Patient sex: M
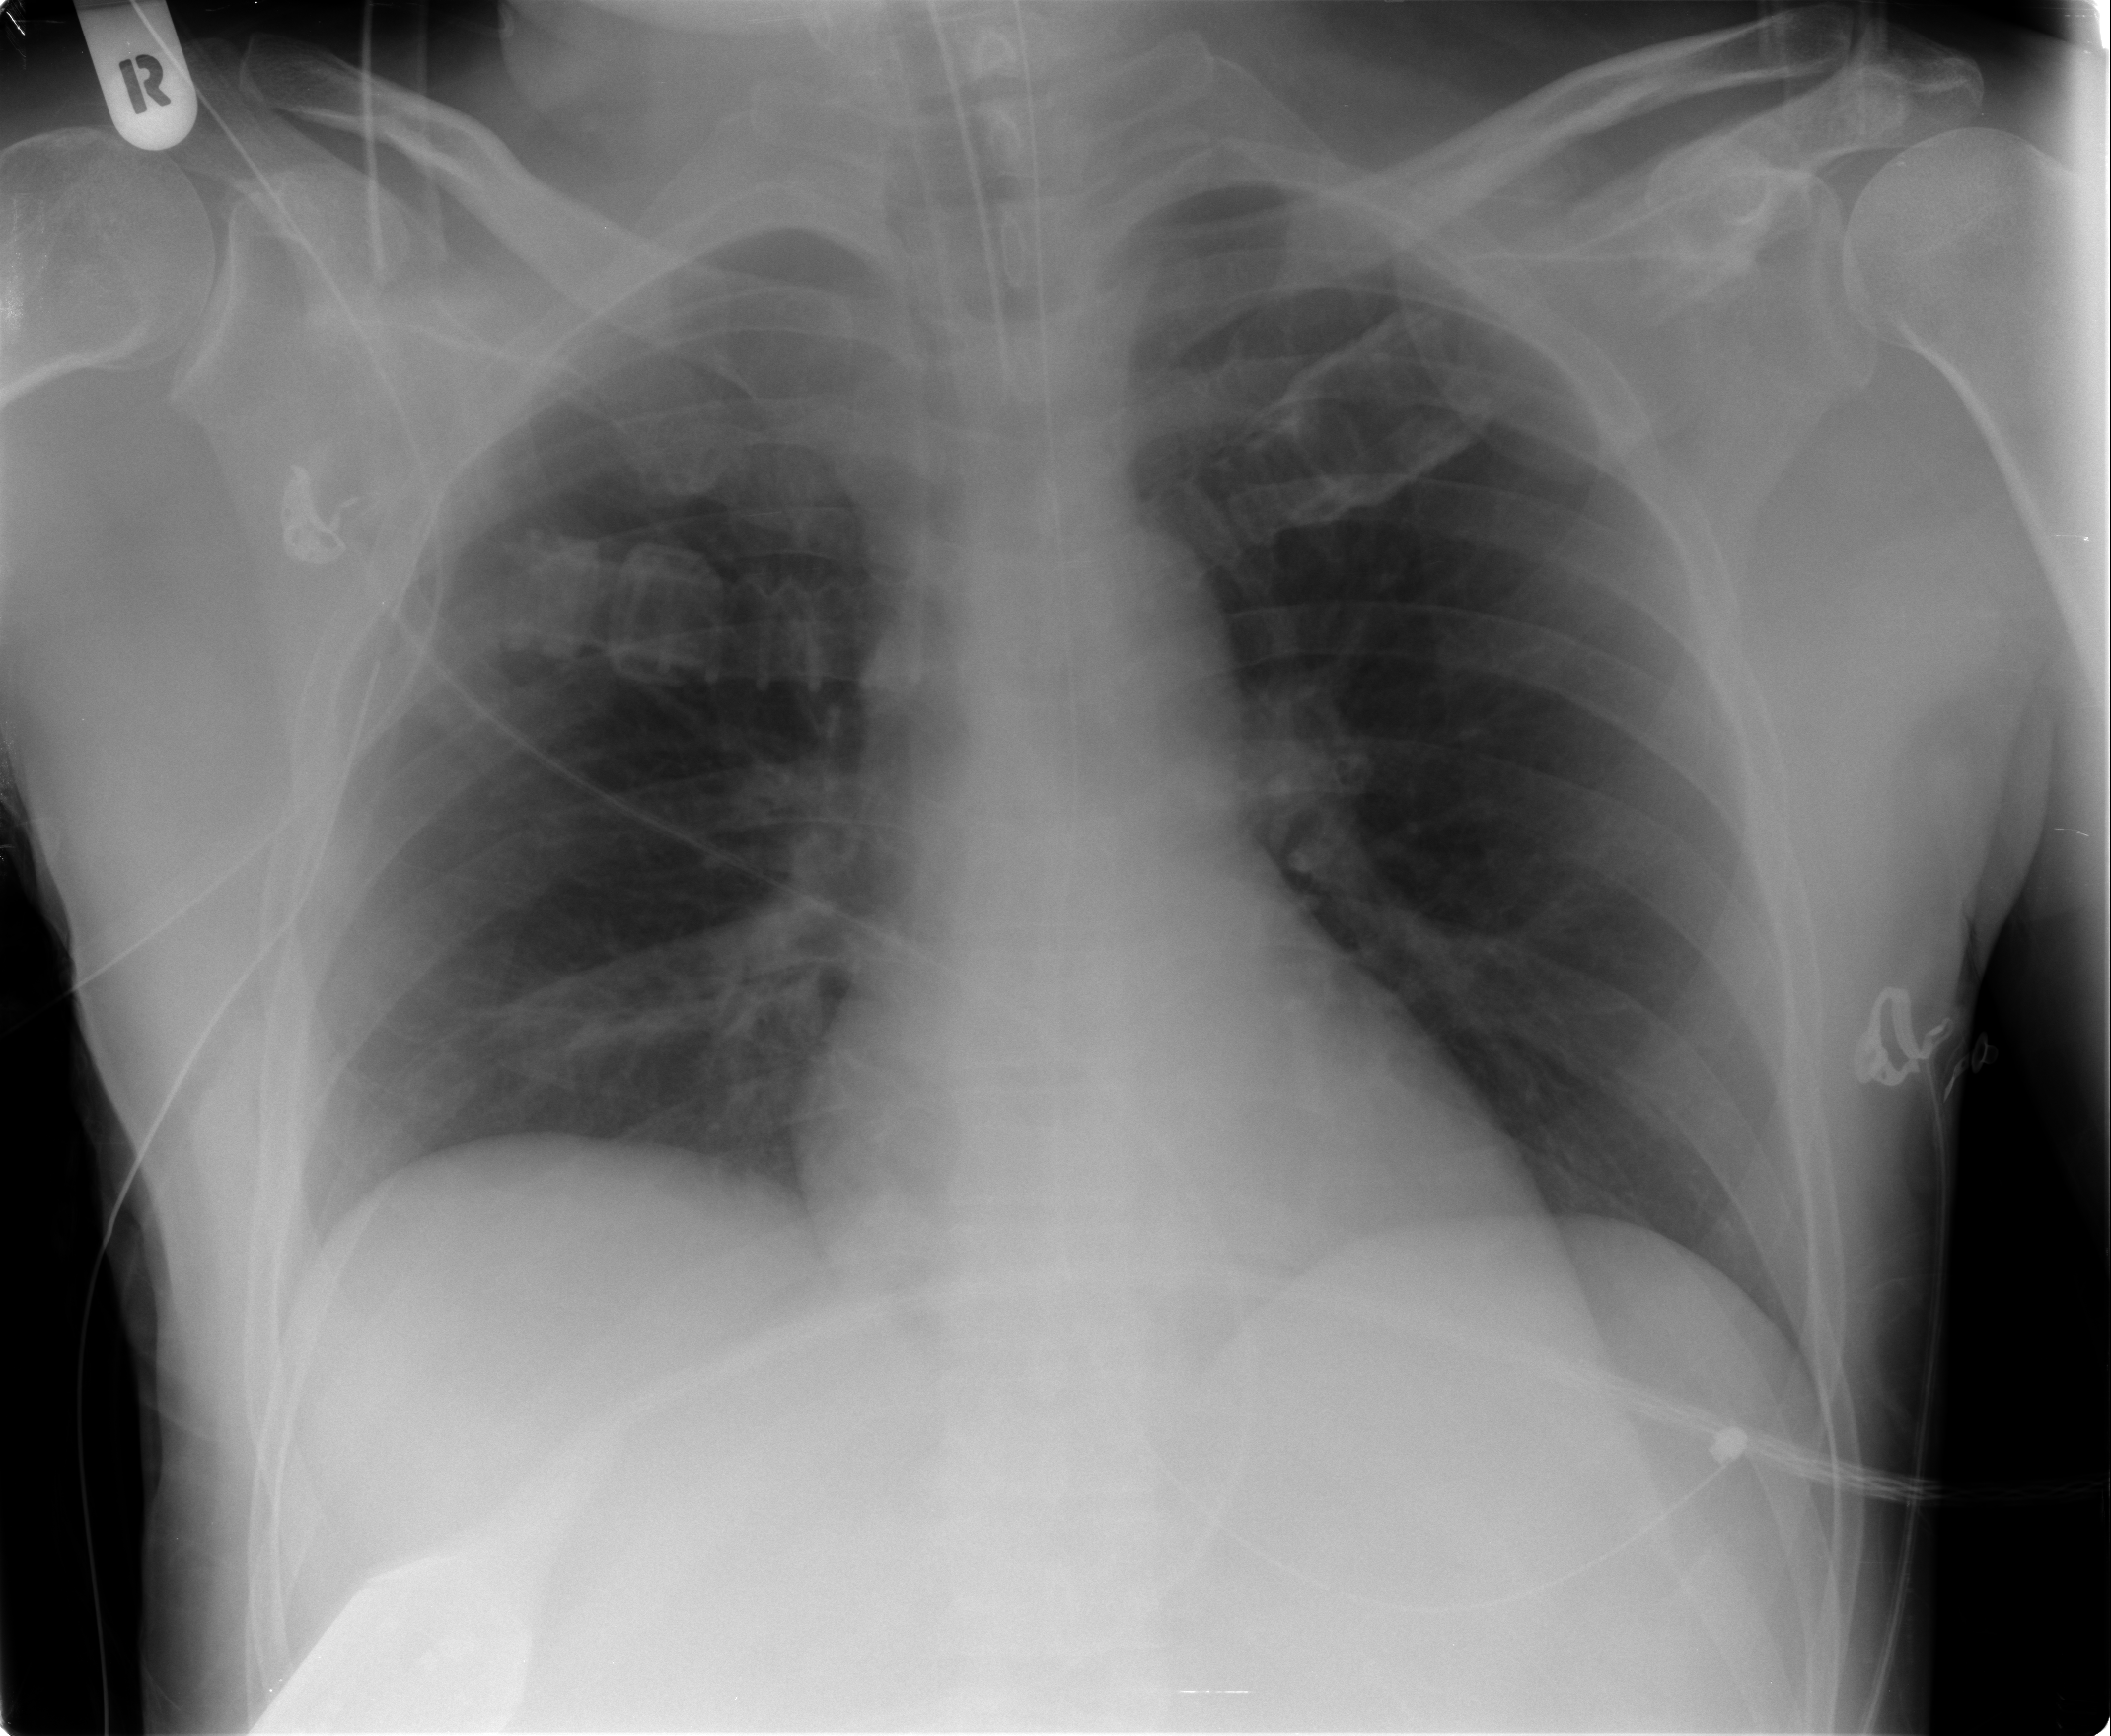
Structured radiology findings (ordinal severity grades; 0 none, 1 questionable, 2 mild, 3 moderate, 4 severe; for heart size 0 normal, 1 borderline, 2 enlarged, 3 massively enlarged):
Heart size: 0
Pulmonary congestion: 0
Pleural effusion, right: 0
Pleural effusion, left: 0
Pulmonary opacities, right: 0
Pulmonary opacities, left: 0
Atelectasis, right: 2
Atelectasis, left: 0